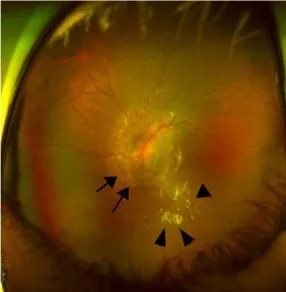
Brain MRI and fundoscopic findings at the time of visual disturbance onset. Optic disc edema (arrow) and macular star (arrowhead).
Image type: ophthalmic_imaging (fundus_photograph)